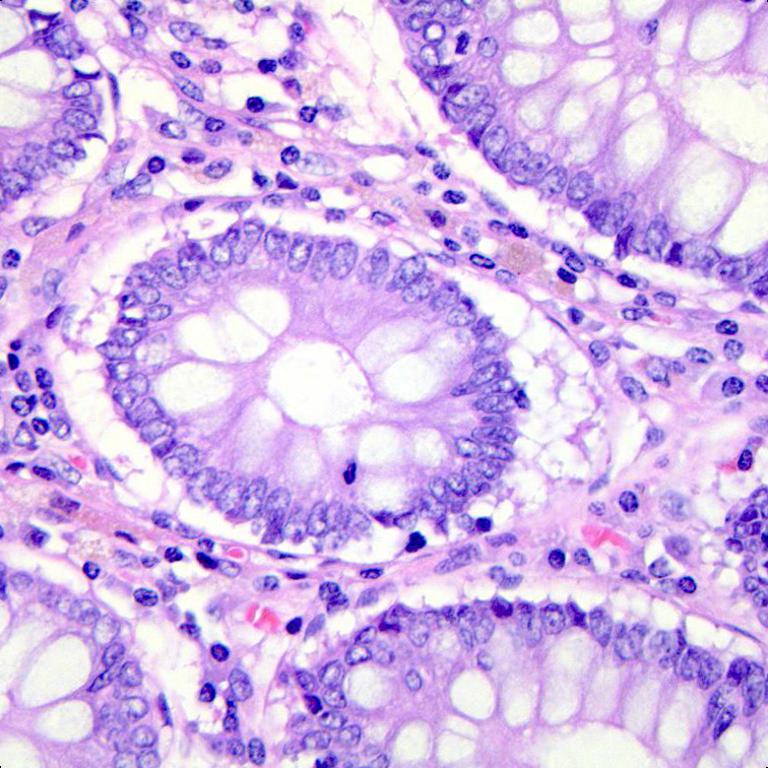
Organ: colon
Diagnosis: benign